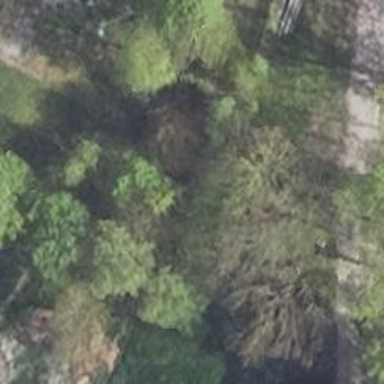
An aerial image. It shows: Deciduous broadleaved tree.